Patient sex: M
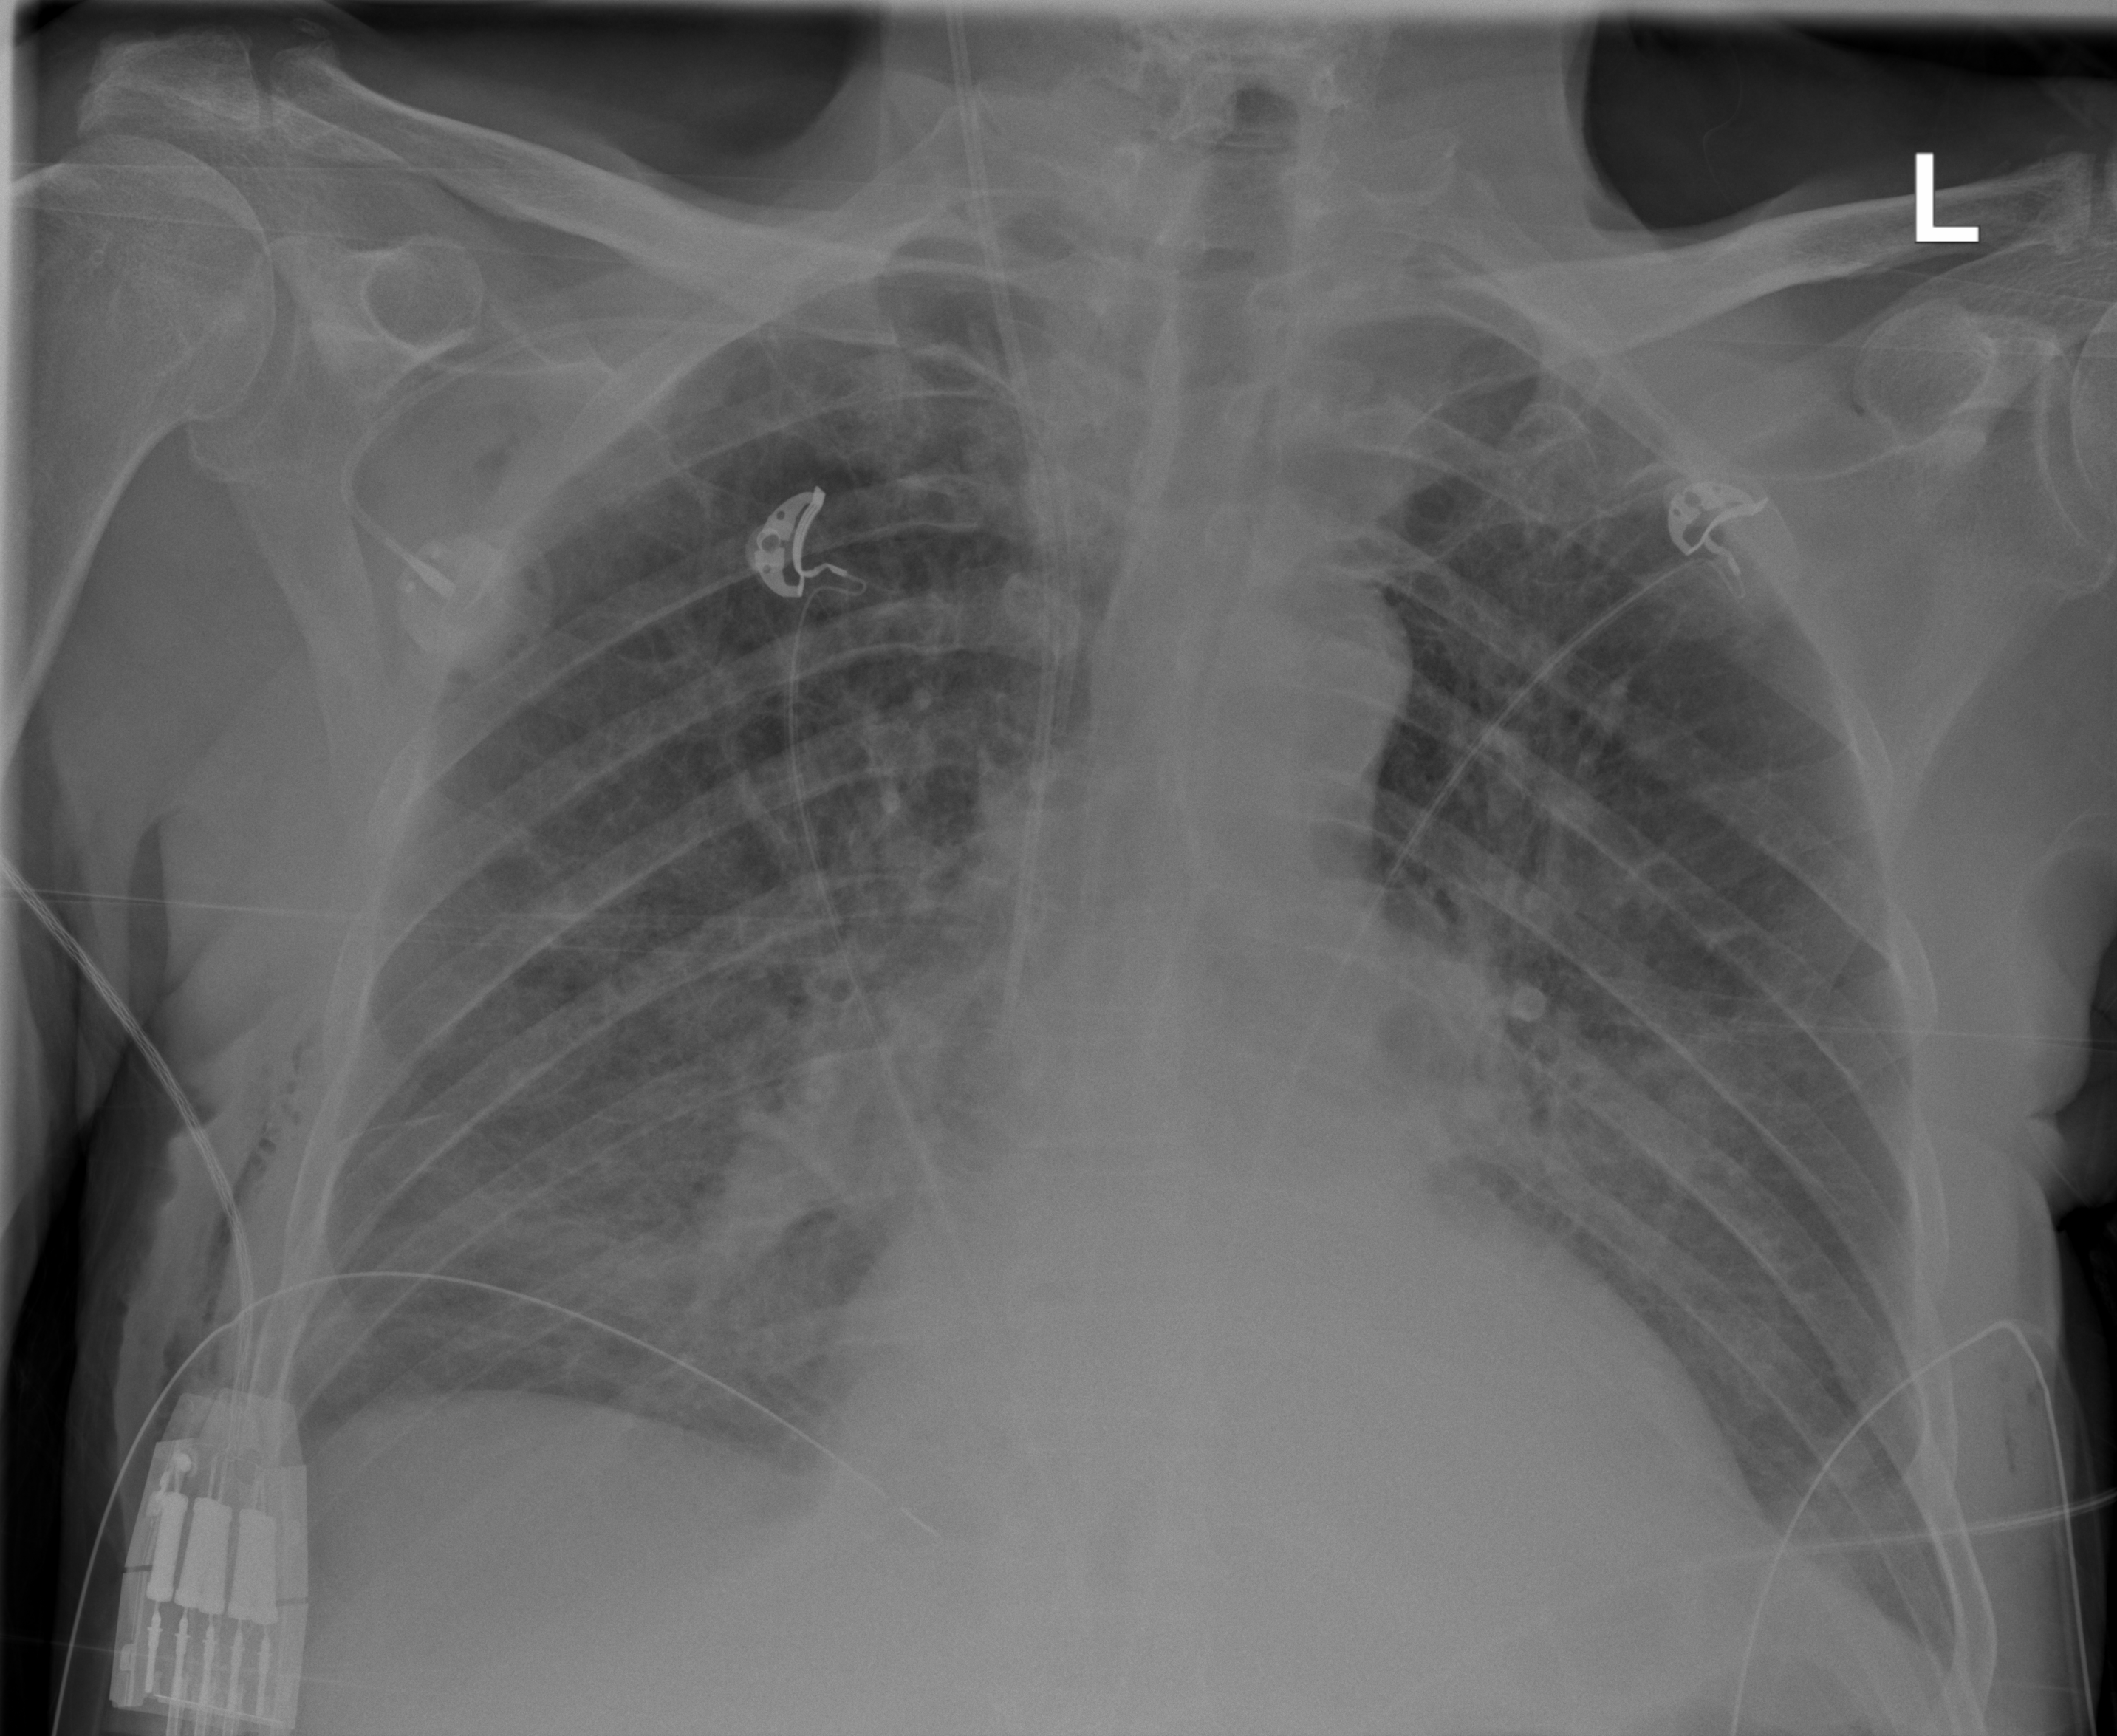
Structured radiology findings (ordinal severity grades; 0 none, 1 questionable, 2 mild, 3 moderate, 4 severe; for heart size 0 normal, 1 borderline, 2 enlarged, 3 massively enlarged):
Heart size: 2
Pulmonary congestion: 2
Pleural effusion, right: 0
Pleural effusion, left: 0
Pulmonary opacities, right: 2
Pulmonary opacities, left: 2
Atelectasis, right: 2
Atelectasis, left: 2